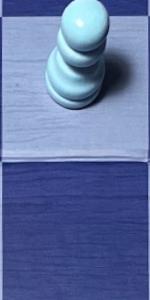
Label: Empty